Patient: sex M, age 73
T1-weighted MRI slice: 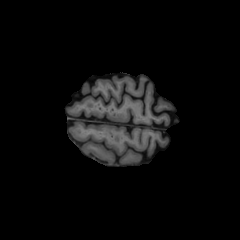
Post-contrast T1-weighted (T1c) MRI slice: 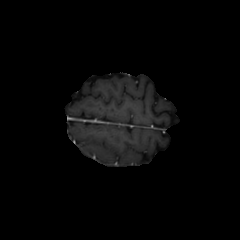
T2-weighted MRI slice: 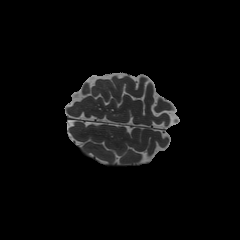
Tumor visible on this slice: no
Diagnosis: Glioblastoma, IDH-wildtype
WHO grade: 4